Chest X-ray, AP view. Patient: 59 years old, sex F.
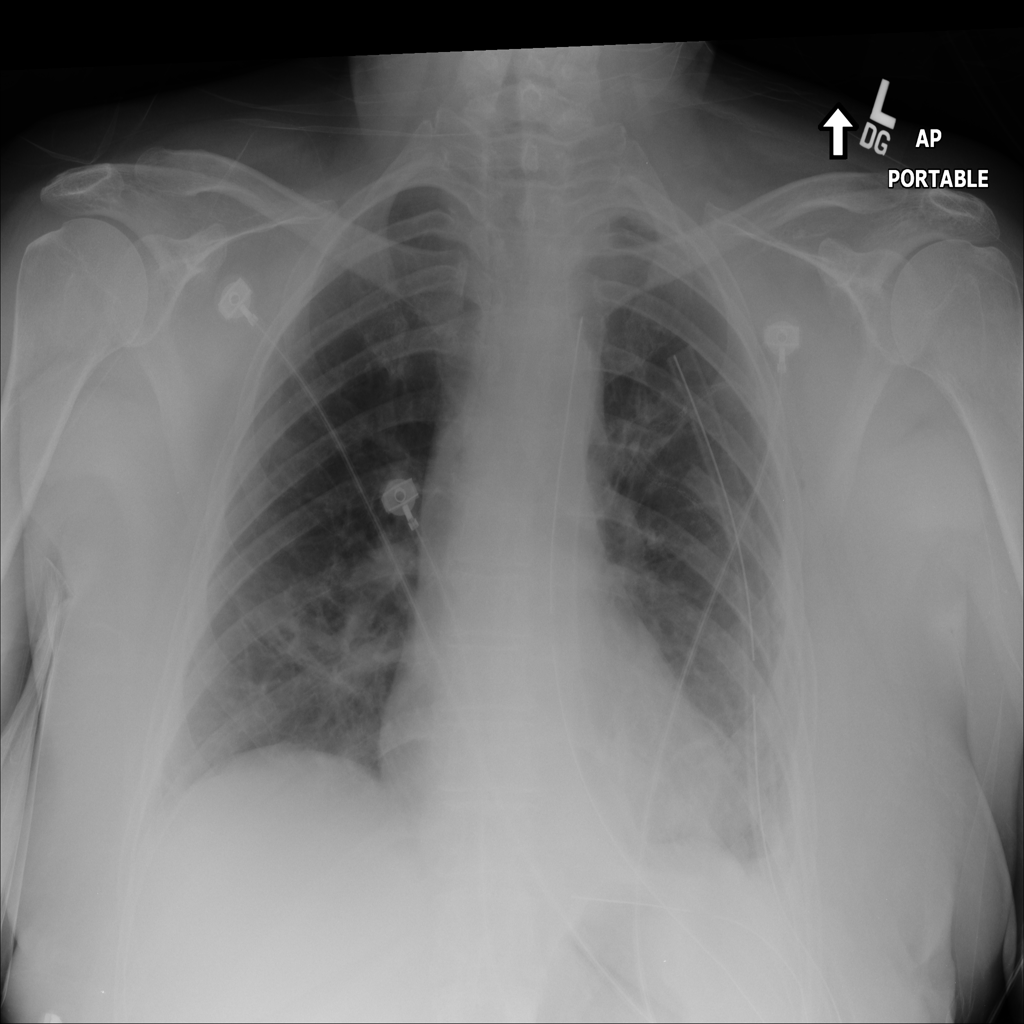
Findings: Atelectasis, Effusion, Emphysema, Infiltration, Pneumothorax